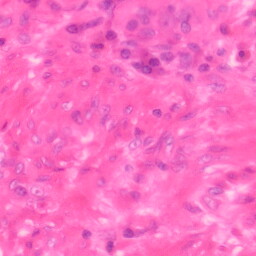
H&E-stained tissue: Colon